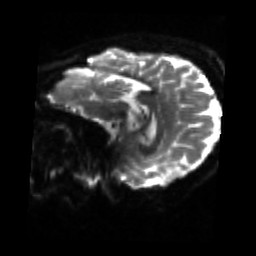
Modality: sbref
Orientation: sagittal
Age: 62
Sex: female
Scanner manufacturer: siemens
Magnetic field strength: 3 T
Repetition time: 4.71 s
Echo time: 0.0906 s